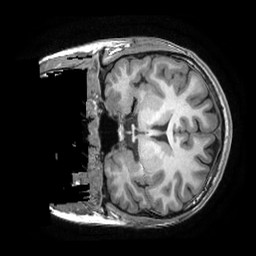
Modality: T1w
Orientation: coronal
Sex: female
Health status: healthy
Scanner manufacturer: ge